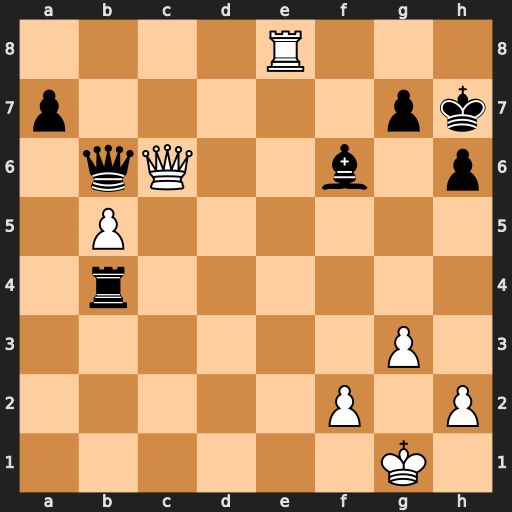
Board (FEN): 4R3/p5pk/1qQ2b1p/1P6/1r6/6P1/5P1P/6K1
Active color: w
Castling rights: -
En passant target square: -
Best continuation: Qc2+ g6 Qa2